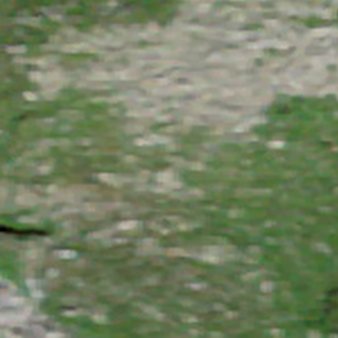
Label: other